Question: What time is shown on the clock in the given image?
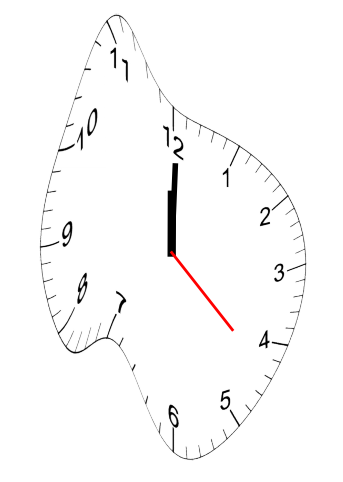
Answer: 12:00:22